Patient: sex M, age 68
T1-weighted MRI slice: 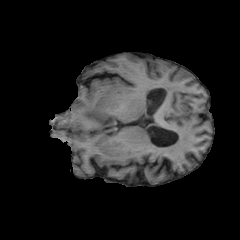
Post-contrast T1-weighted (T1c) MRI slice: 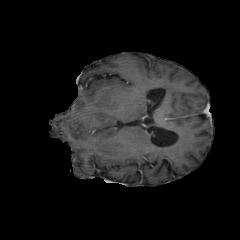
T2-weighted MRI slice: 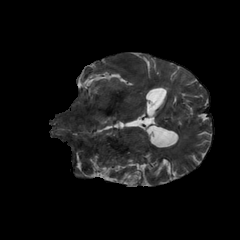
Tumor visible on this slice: no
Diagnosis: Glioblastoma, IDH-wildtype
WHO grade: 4